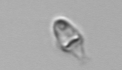
Label: Balanion